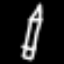
Label: pencil